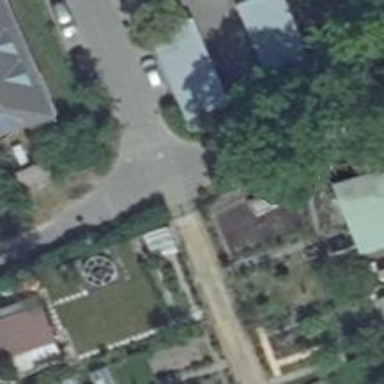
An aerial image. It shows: Asphalt road designated as living street.